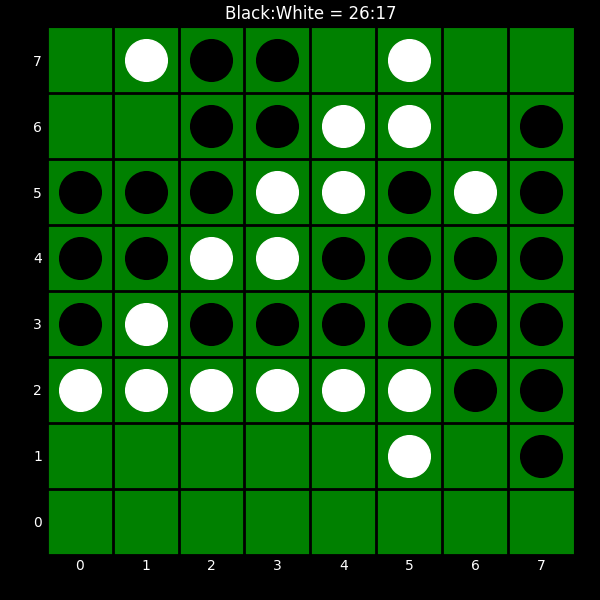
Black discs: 26
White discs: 17